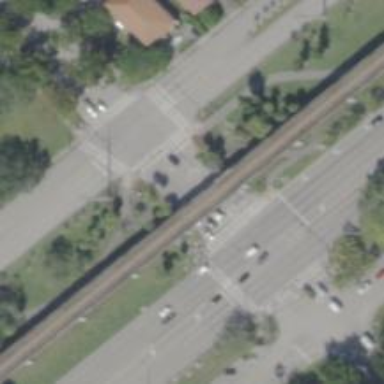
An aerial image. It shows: Crossing on asphalt cycleway.